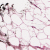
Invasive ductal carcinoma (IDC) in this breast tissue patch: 0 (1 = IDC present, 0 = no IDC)